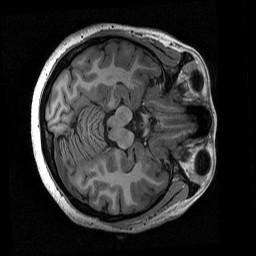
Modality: T1w
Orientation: axial
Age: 21
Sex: female
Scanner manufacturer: siemens
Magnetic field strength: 3 T
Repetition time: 2.53 s
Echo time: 0.00267 s